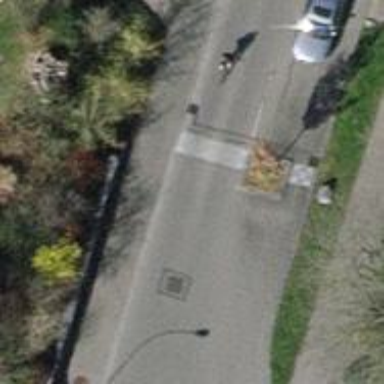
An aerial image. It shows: Bump for traffic calming.